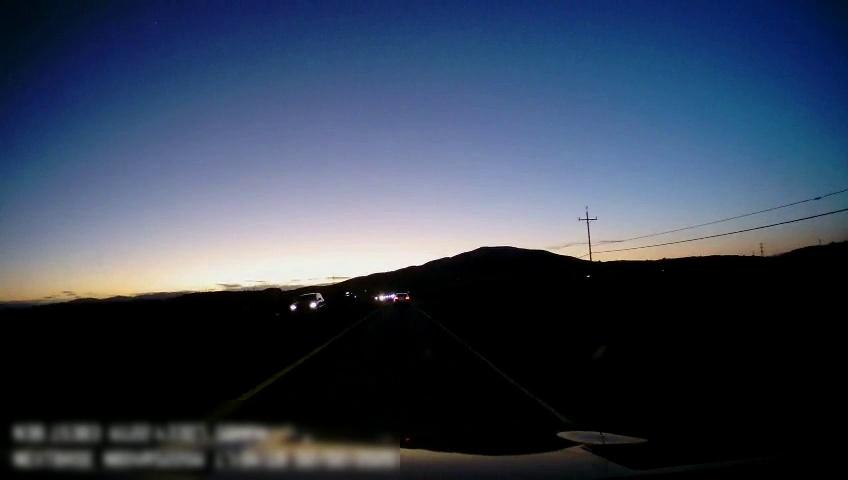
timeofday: Dusk/Dawn/Twilight
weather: Other
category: Drivable Space
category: Vehicles | Car
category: Vehicles | Car
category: Lanes | Current Lane
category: Lanes | Current Lane